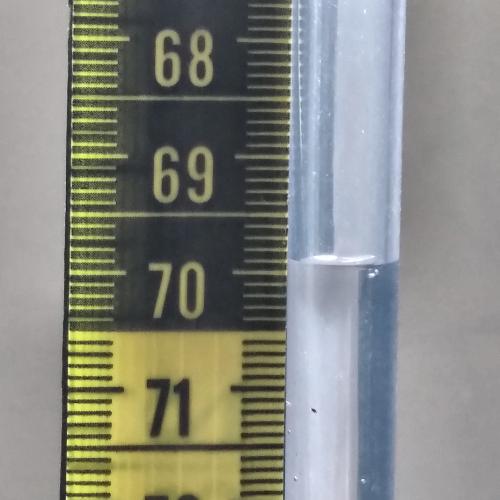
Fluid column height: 69.9 cm